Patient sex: M
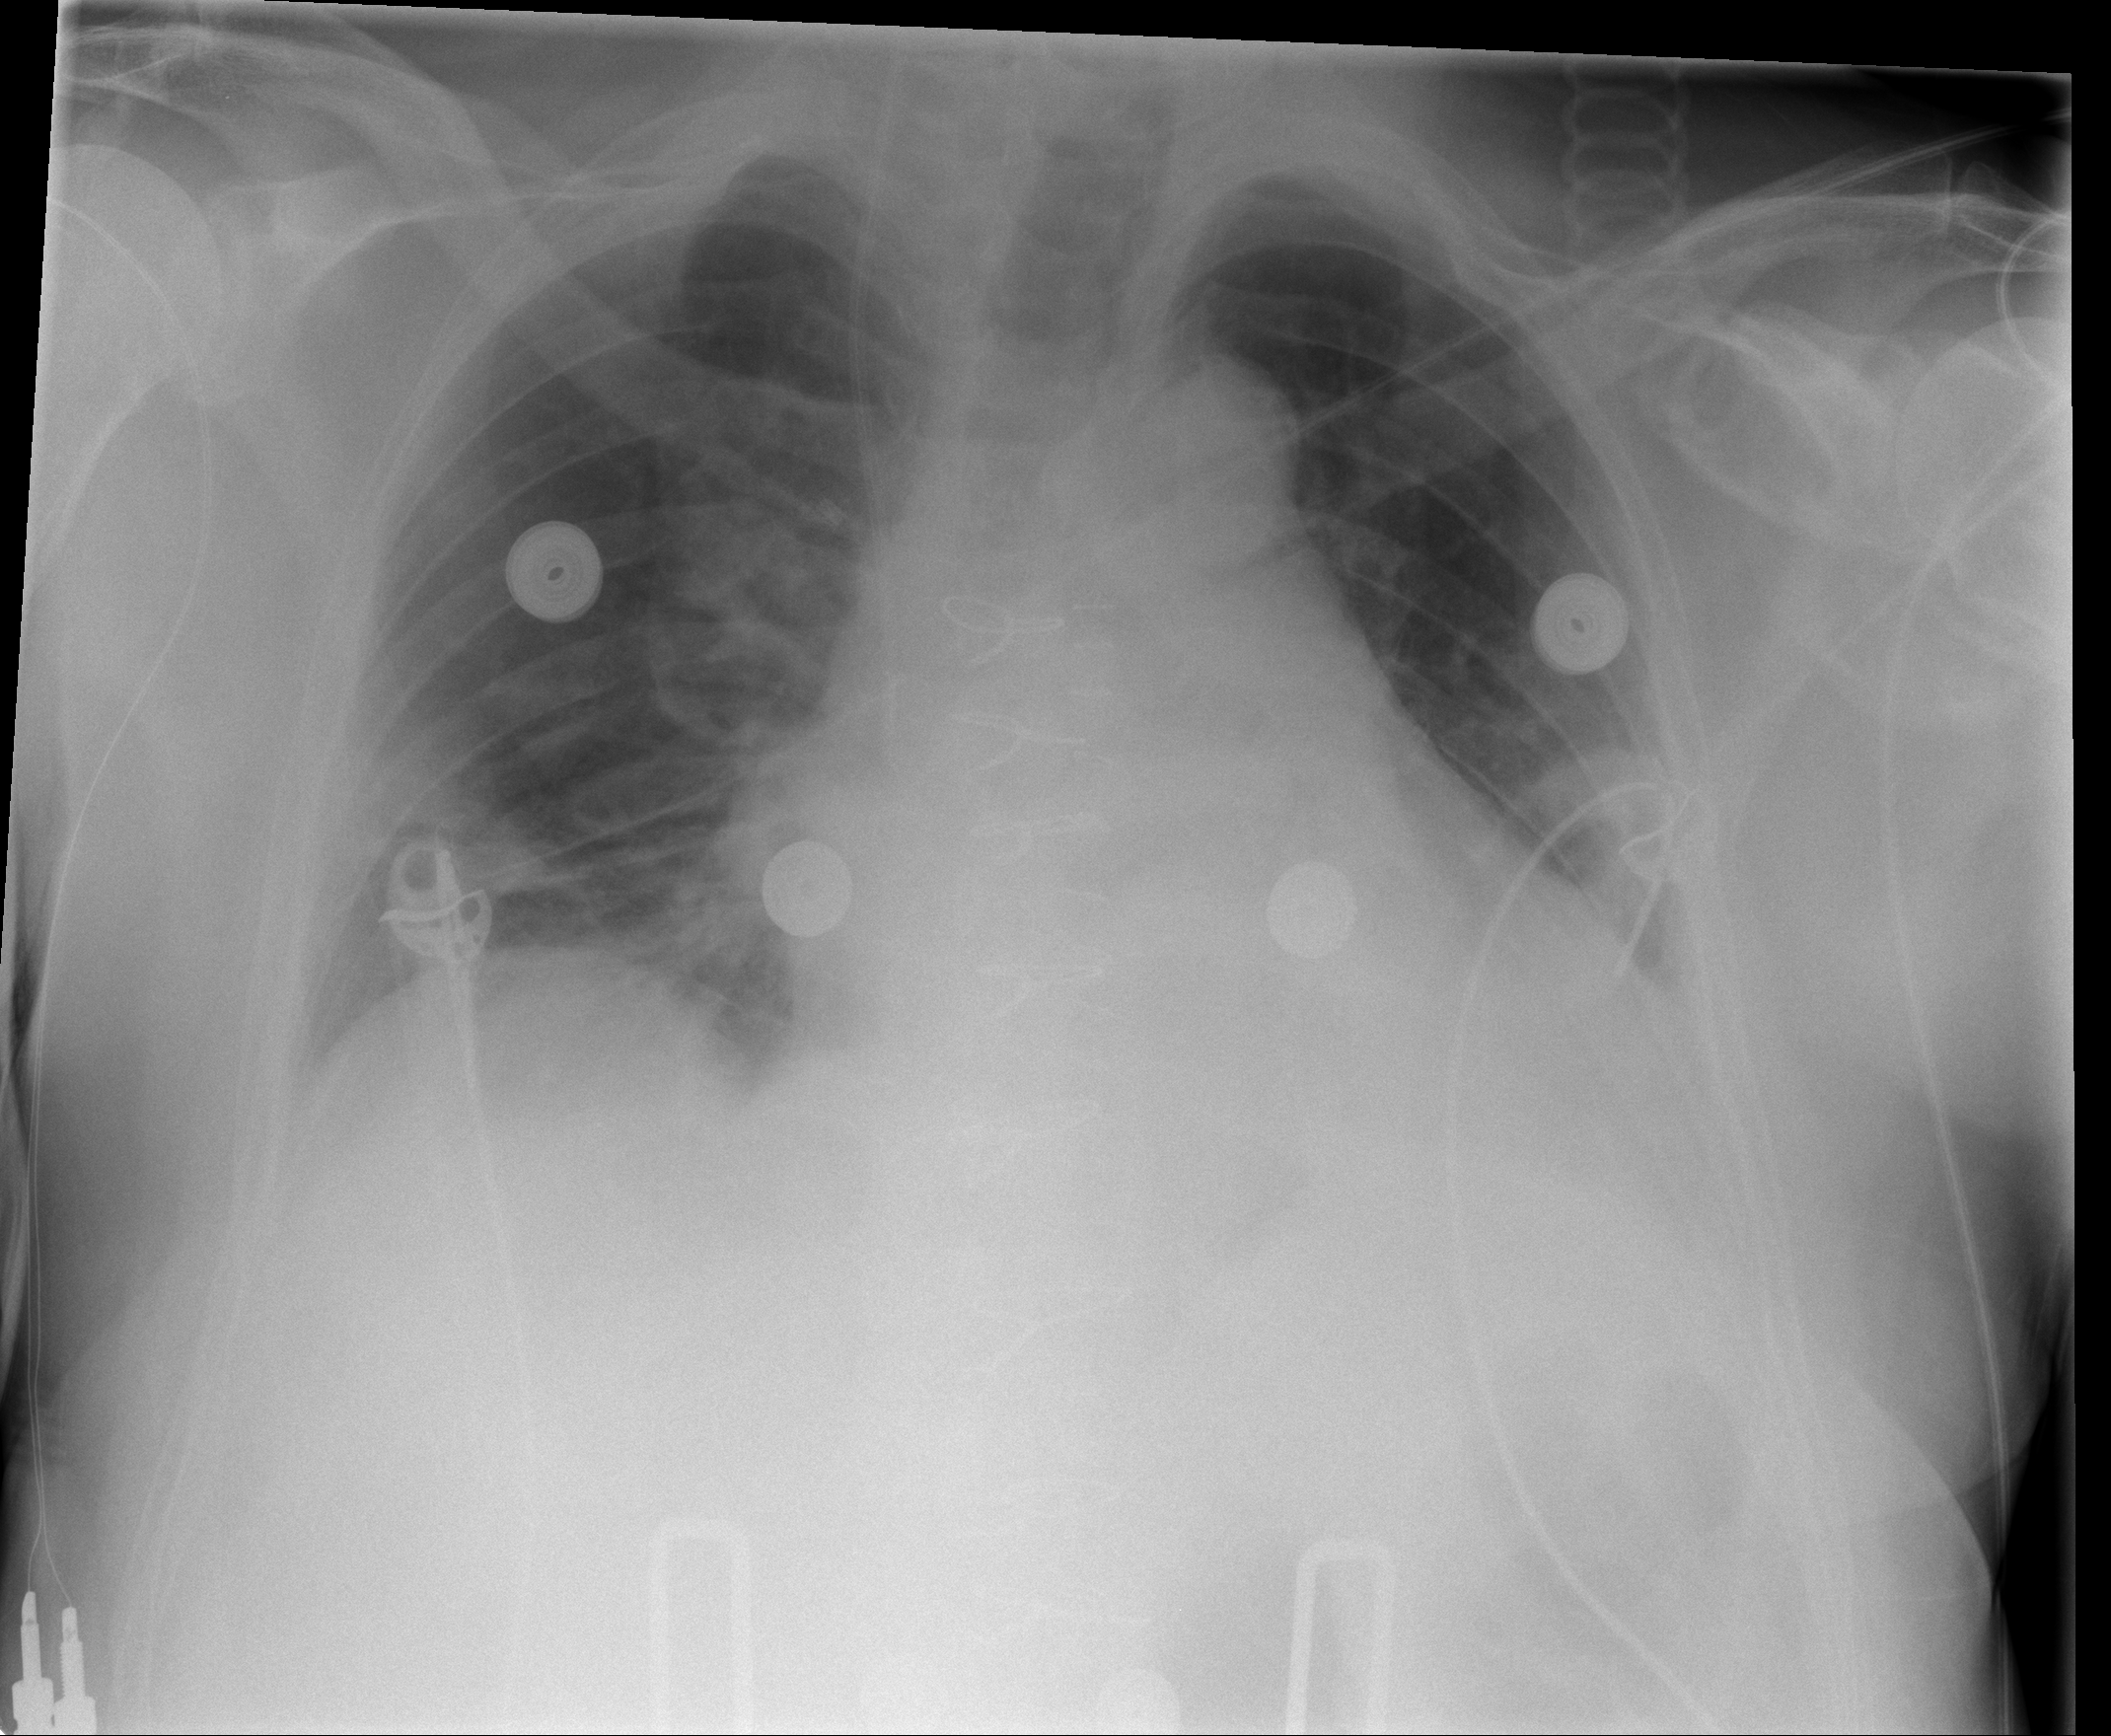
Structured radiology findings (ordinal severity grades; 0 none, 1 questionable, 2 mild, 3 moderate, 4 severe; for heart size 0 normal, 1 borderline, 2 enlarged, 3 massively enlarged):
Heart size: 2
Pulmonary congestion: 0
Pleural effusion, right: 0
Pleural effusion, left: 2
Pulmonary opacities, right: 0
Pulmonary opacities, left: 0
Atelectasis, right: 2
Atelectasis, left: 2